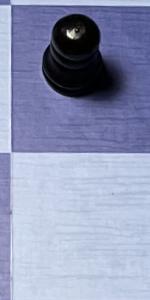
Label: Empty